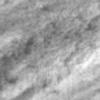
Label: no_change